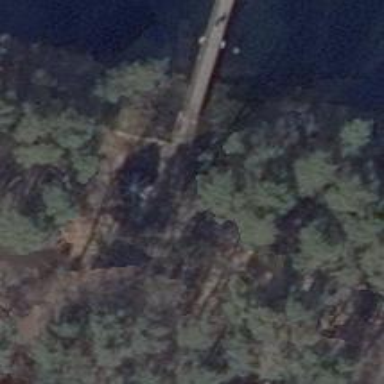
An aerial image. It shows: Path leading to bridge.